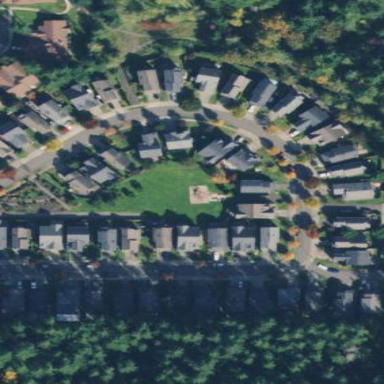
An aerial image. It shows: Residential area within neighborhood.